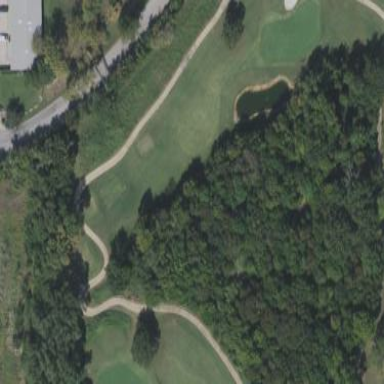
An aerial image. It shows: Scenic golf fairway.